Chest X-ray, AP view. Patient: 61 years old, sex F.
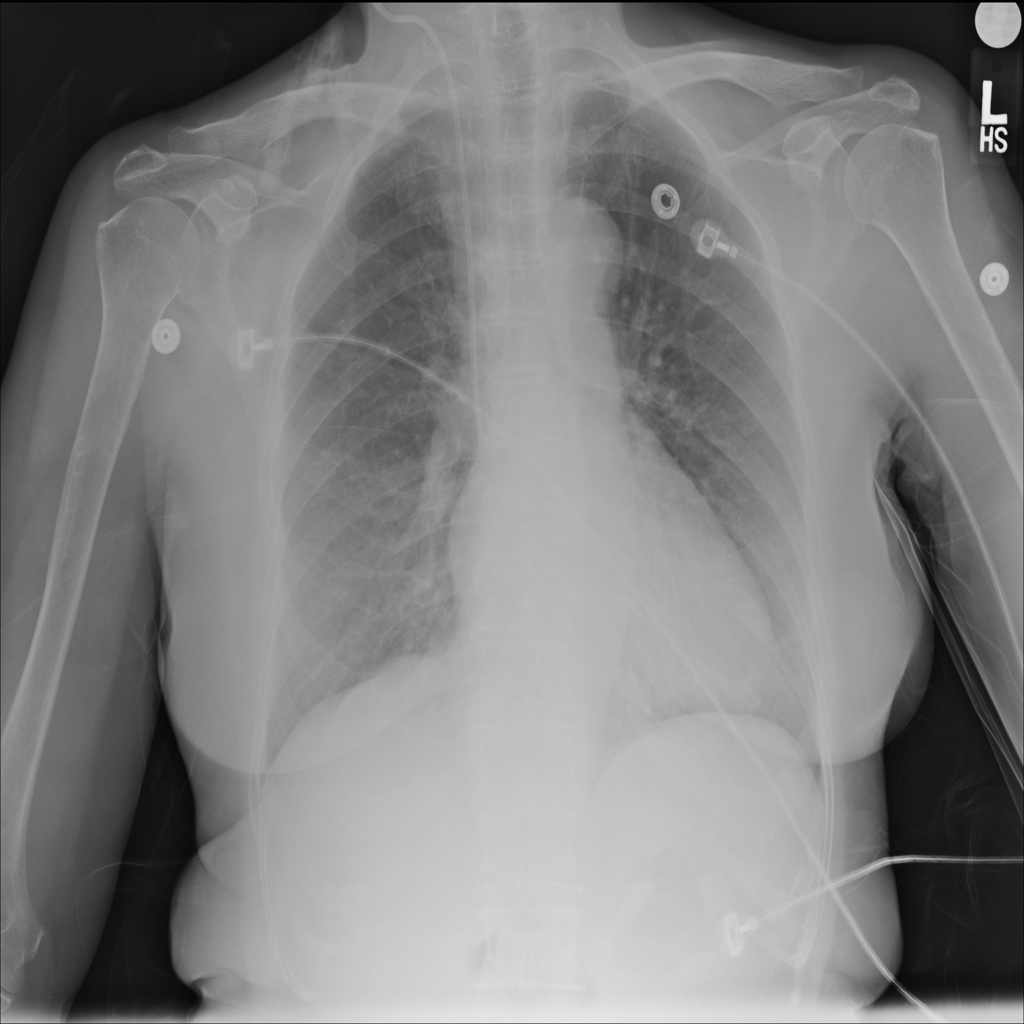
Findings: No Finding